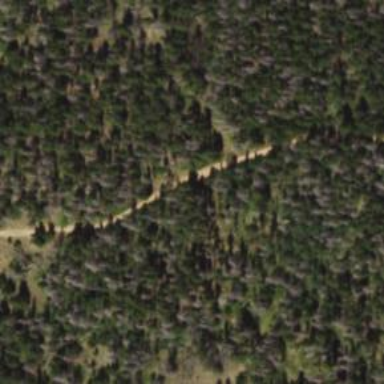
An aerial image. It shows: Backcountry path for outdoor activities.